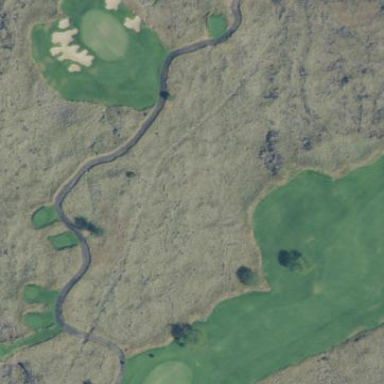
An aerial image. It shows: Scenic golf fairway.